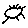
Label: sun